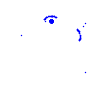
Particle: electron